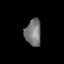
Tissue: lung
Cell type: Epithelial cells
Senescence score: 0.2243
Nuclear area (px): 421
Mean DAPI intensity: 118.651